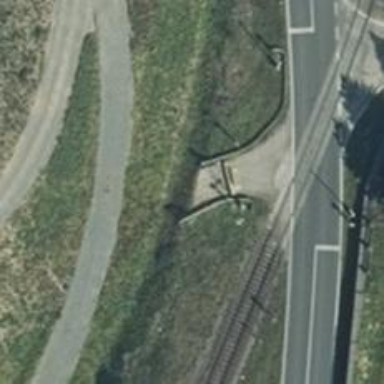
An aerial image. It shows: Grassy track with grade5 tracktype.